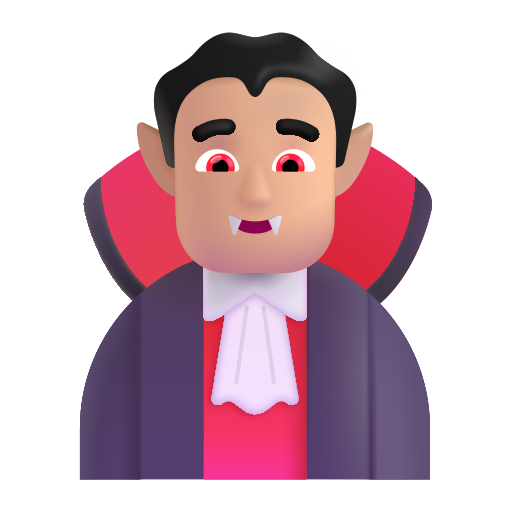
man vampire color  light